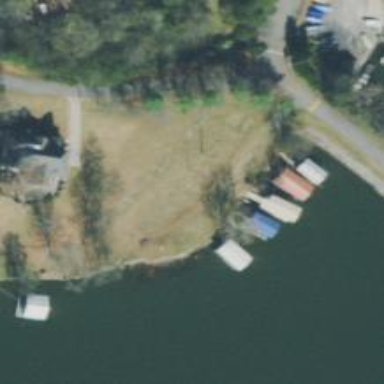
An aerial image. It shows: Dock by the waterway.